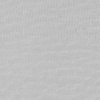
Label: not_dusty